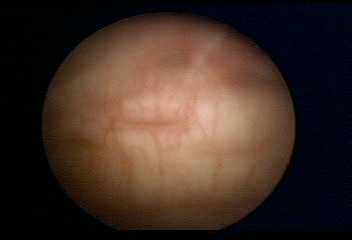
Modality: WLC
Class: Normal mucosa
Bladder cancer association: No